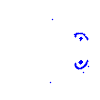
Particle: electron